Question: I have a the following XML file:
'''
<?xml version="1.0" encoding="utf-8"?>
<?xml-stylesheet type="text/xsl" href="loci.xsl"?>
<Loci>
<Locus>
<Id>LOCUS_1</Id>
<Alleles>
<Allele>
<Name>Allele_1</Name>
<Description>Description for 1</Description>
</Allele>
</Alleles>
</Locus>
<Locus>
<Id>LOCUS_2</Id>
<Alleles>
<Allele>
<Name>Allele_2_a</Name>
<Description>Description for 2 a</Description>
</Allele>
<Allele>
<Name>Allele_2_b</Name>
<Description>Description for 2 b</Description>
</Allele>
</Alleles>
</Locus>
<Locus>
<Id>LOCUS_3</Id>
<Alleles>
<Allele>
<Name>Allele_3</Name>
<Description>Description for 3</Description>
</Allele>
</Alleles>
</Locus>
</Loci>
'''
that I transform to an HTML table with the following XSL, and style with the embedded CSS:
'''
<?xml version="1.0" encoding="ISO-8859-1"?>
<xsl:stylesheet version="1.0" xmlns:xsl="http://www.w3.org/1999/XSL/Transform">
<xsl:template match="/">
<html>
<head>
<style type="text/css">
#report
{
font-family: "Lucida Sans Unicode", "Lucida Grande", Sans-Serif;
font-size: 12px;
margin: 45px;
width: 90%;
text-align: left;
border-collapse: collapse;
color: #039;
}
#report th
{
font-size: 16px;
font-weight: normal;
padding: 10px 8px;
color: #039;
text-align: left;
border-right: 1px solid #9baff1;
border-left: 1px solid #9baff1;
border-top: 2px solid #9baff1;
border-bottom: 2px solid #9baff1;
}
#report td
{
padding: 5px;
color: #669;
border-right: 1px solid #aabcfe;
border-left: 1px solid #aabcfe;
}
#report tr:nth-child(even)
{
background: #e8edff;
}
</style>
</head>
<body>
<table border="1" id="report">
<tr>
<th>Locus</th>
<th>Allele</th>
<th>Description</th>
</tr>
<xsl:for-each select="Loci/Locus">
<xsl:for-each select="Alleles/Allele">
<tr>
<xsl:if test="position() = 1">
<td rowspan="{last()}">
<xsl:value-of select="ancestor::Locus[1]/Id"/>
</td>
</xsl:if>
<td><xsl:value-of select="Name"/></td>
<td><xsl:value-of select="Description"/></td>
</tr>
</xsl:for-each>
</xsl:for-each>
</table>
</body>
</html>
</xsl:template>
</xsl:stylesheet>
'''
The result looks like this:

However, I would like the zebra striping to alternate depending on the first column.
So the row for the first locus completely in purple is OK, but for the second locus I would also like the cells with 'Allele_2_b' and 'Description for 2 b' in white and then I would like the whole row for the third locus in purple again.
How do I accomplish this?
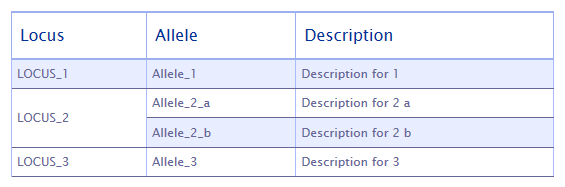
Answer: How about this:
'''
<xsl:for-each select="Loci/Locus">
<xsl:variable name="oddRow" select="position() mod 2" />
<xsl:for-each select="Alleles/Allele">
<tr>
<xsl:if test="$oddRow">
<xsl:attribute name="class">alt-row</xsl:attribute>
</xsl:if>
<xsl:if test="position() = 1">
<td rowspan="{last()}">
<xsl:value-of select="ancestor::Locus[1]/Id"/>
</td>
</xsl:if>
<td><xsl:value-of select="Name"/></td>
<td><xsl:value-of select="Description"/></td>
</tr>
</xsl:for-each>
</xsl:for-each>
'''
Then you can simply use CSS to apply background shading to the 'alt-row' class.